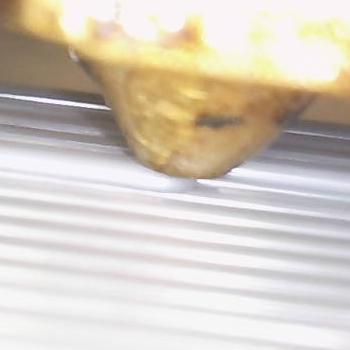
Flow rate: 162%